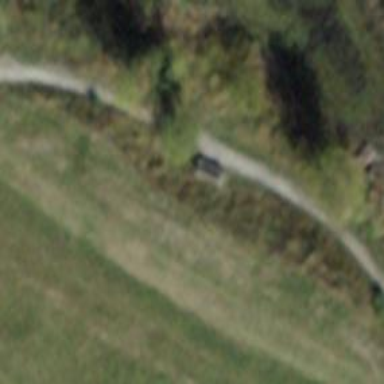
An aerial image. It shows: Brown bench in the vicinity.